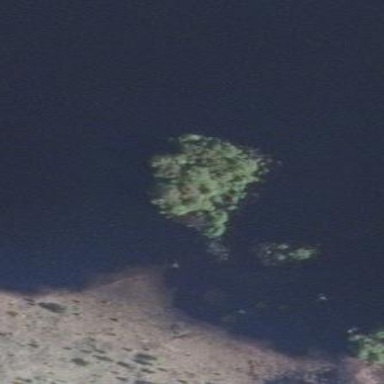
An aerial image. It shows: Islet surrounded by woodland.